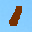
Label: 1